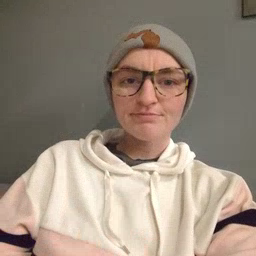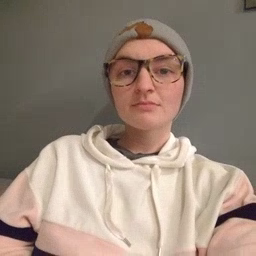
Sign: sad